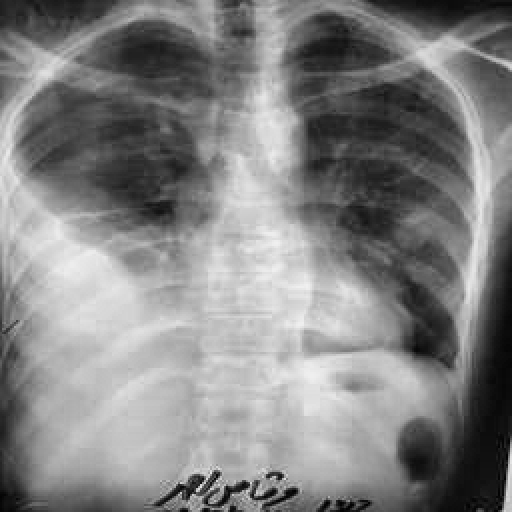
Finding: TUBERCULOSIS